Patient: sex F, age 41
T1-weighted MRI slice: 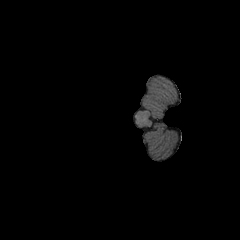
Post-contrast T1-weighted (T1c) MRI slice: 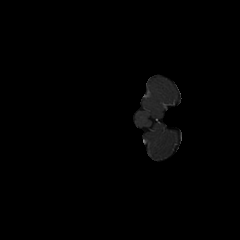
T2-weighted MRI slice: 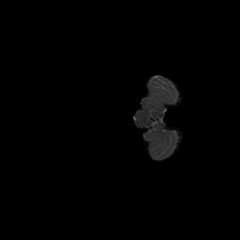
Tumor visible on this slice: no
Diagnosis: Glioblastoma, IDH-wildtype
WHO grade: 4